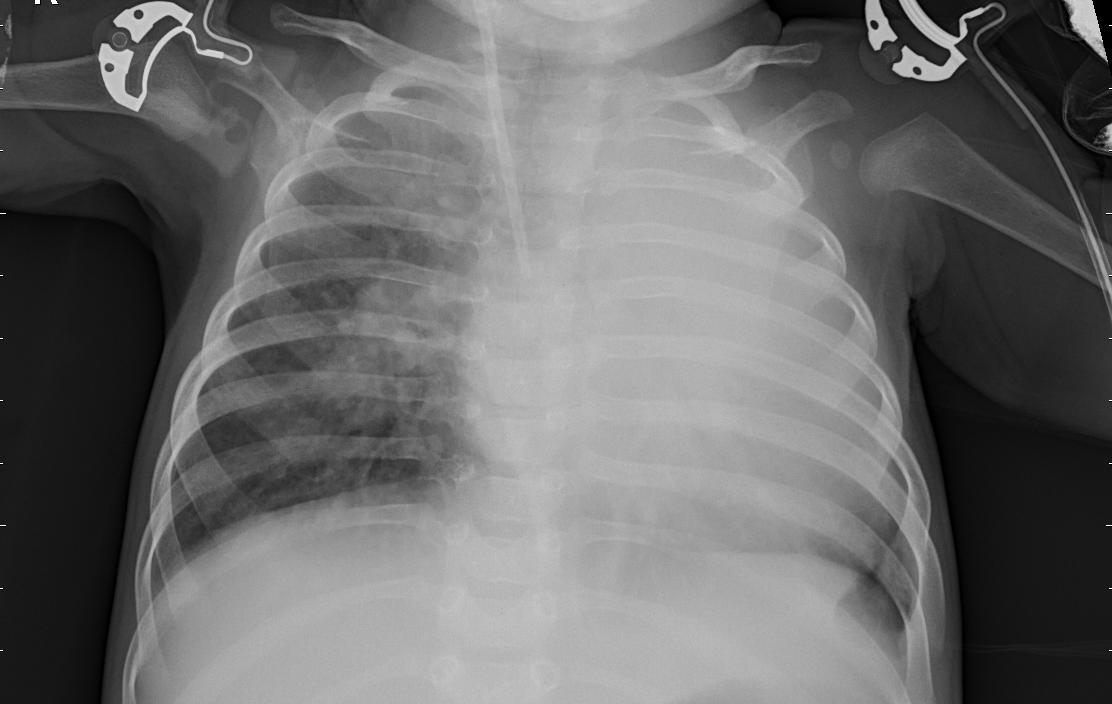
Diagnosis: PNEUMONIA